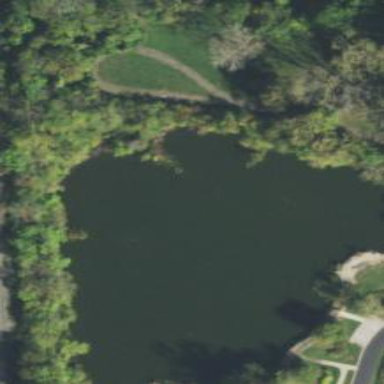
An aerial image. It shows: Serene lake surrounded by nature.